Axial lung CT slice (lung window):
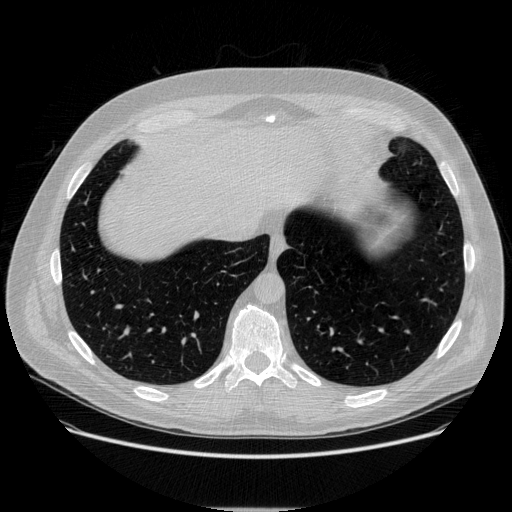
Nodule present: no